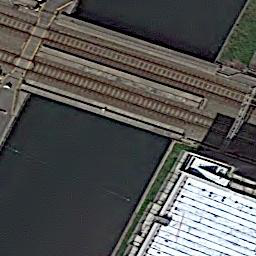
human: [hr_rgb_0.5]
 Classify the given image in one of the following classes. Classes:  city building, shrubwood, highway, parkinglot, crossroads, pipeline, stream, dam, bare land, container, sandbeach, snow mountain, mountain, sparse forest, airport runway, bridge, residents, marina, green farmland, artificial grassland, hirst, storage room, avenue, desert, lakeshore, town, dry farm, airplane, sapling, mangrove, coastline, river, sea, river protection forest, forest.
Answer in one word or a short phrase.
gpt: bridge